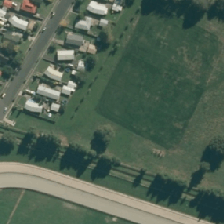
Land cover: urban_parkland